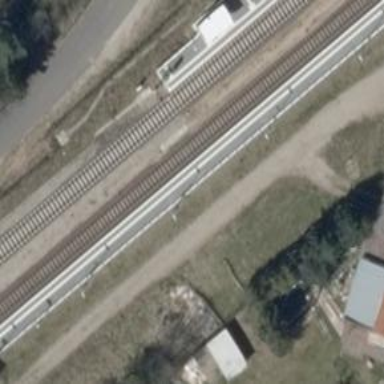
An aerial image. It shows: Public transport stop position along the railway.